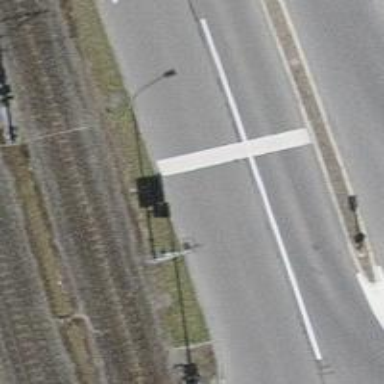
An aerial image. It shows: Road with traffic signals.